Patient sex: F
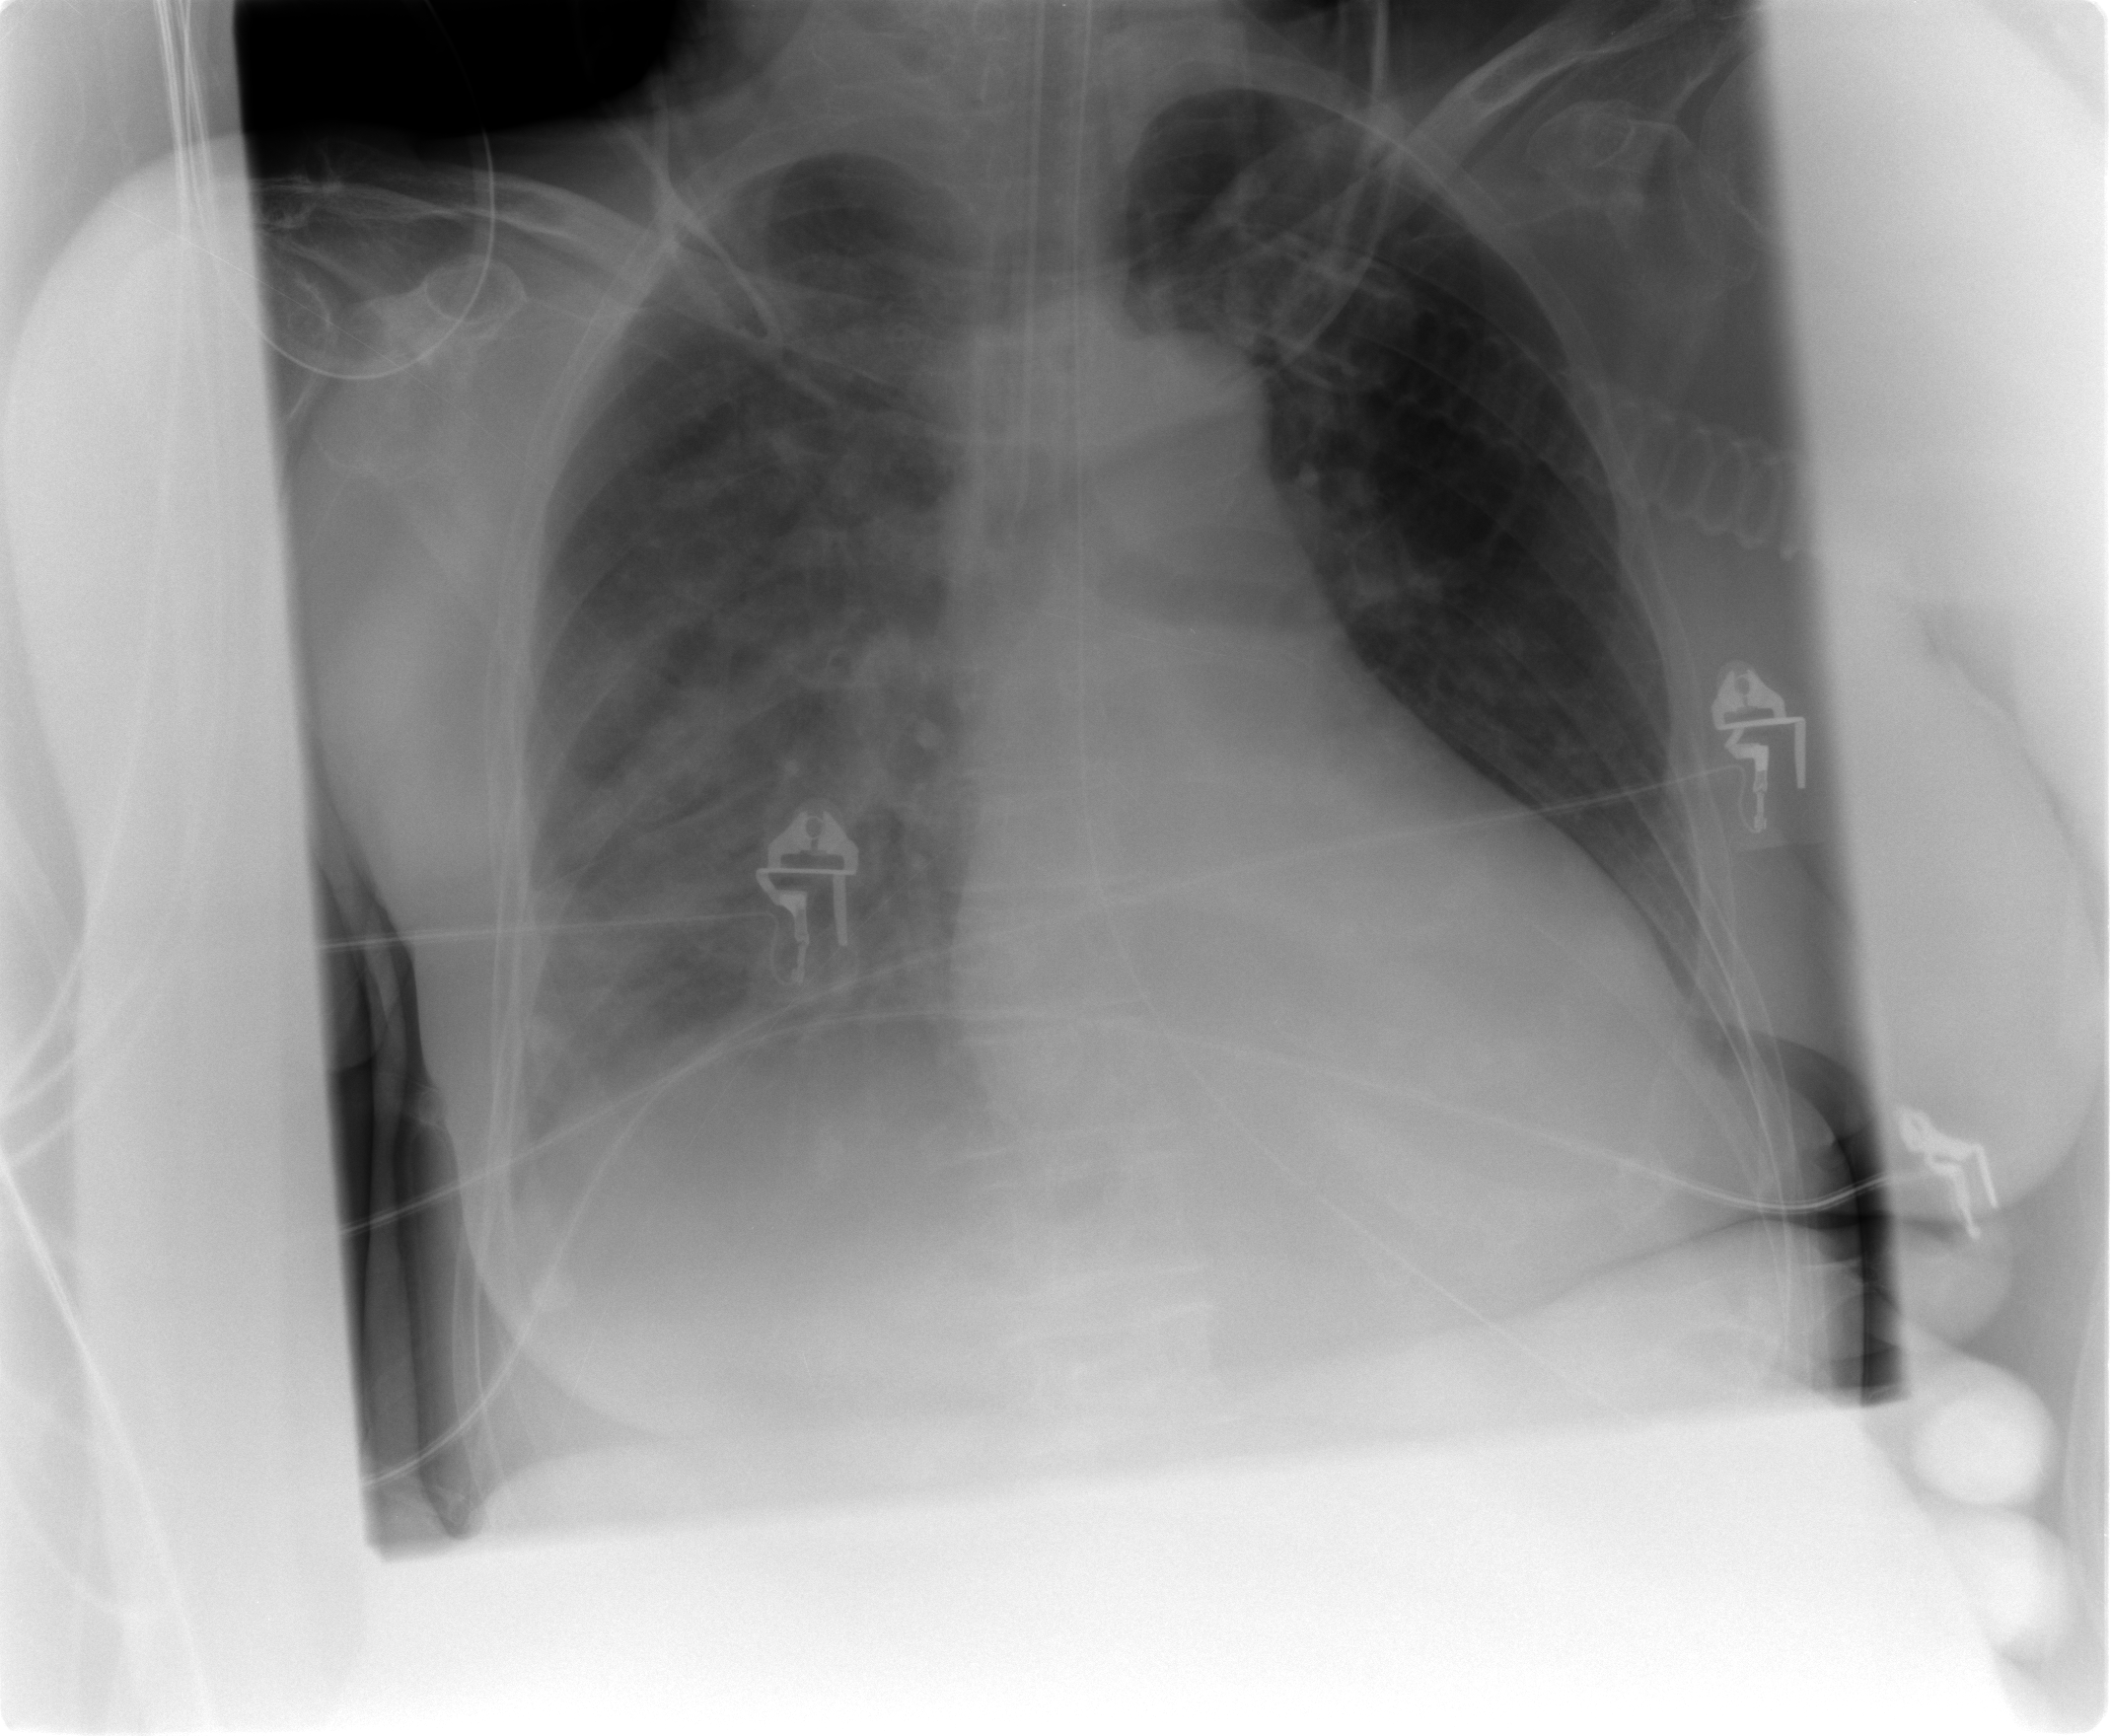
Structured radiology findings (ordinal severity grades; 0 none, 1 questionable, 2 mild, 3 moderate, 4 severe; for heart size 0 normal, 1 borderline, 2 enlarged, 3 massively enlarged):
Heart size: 2
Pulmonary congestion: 2
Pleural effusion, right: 2
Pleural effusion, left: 2
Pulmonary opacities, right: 3
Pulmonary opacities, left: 0
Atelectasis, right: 3
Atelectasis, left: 1